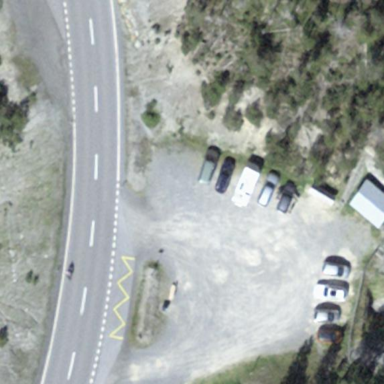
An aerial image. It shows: Parking area with surface.